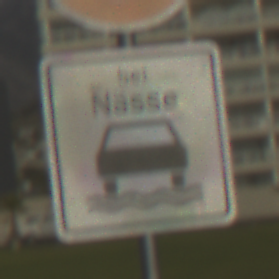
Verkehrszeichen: BeiNaesse
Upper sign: Geschwindigkeit120
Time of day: MorningAfternoon
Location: Outdoor (Suburban)
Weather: PartlyCloudy
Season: NotSpecified
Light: Natural